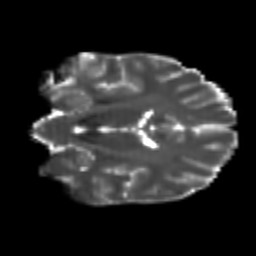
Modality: T2w
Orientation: coronal
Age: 22
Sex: female
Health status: healthy
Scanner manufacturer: philips
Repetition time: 7.384 s
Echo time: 0.08599 s